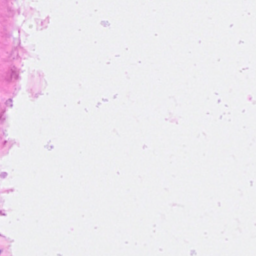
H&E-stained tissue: Breast